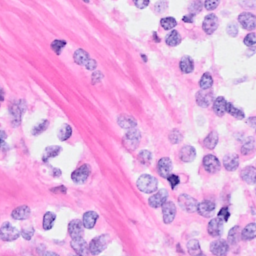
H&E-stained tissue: Breast